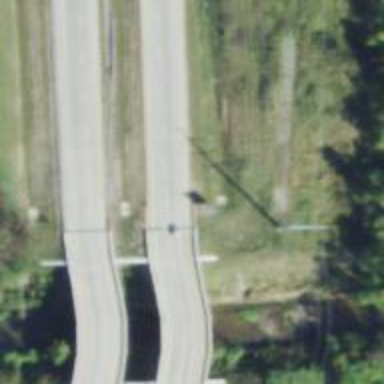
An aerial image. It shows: Beam bridge on motorway.